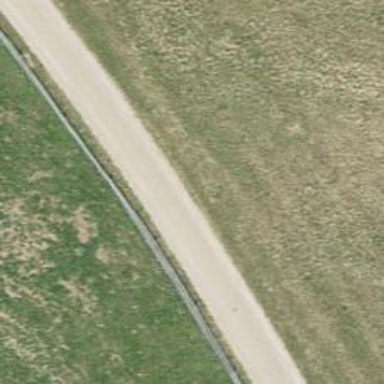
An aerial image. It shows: Agricultural vehicle track with grade2 tracktype.